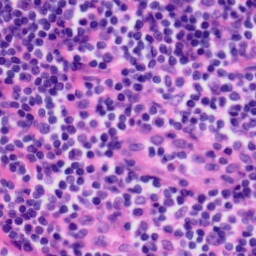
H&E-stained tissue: Tonsil